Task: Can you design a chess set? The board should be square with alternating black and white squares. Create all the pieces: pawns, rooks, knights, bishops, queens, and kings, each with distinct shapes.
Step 5152:
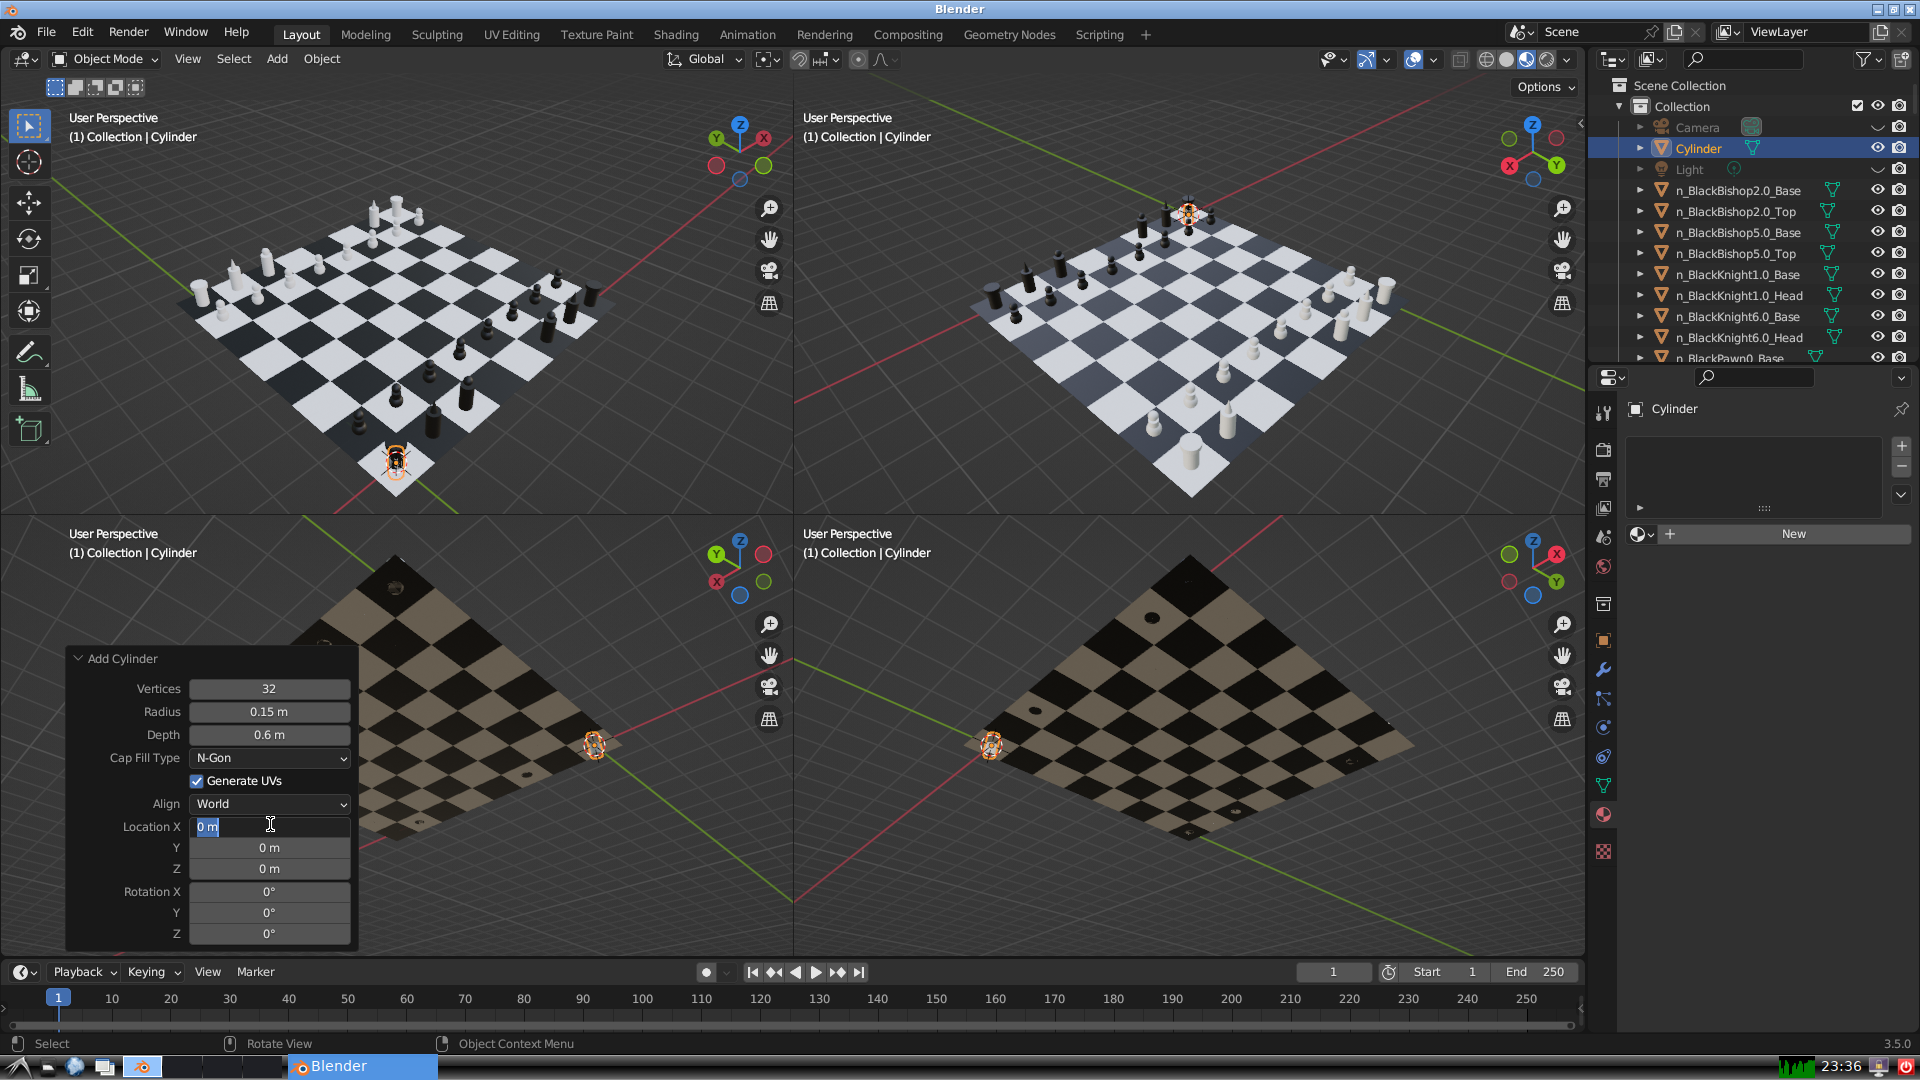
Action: input_text: 5.0